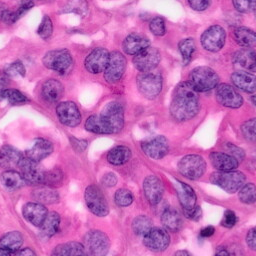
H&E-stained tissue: Pancreatic